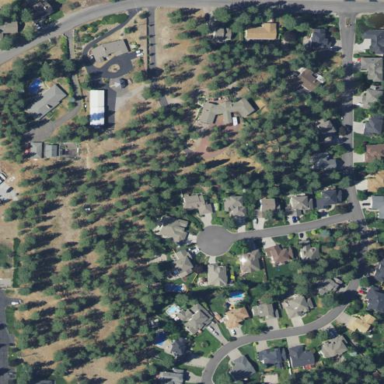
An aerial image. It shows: Residential area composed of single-family homes.